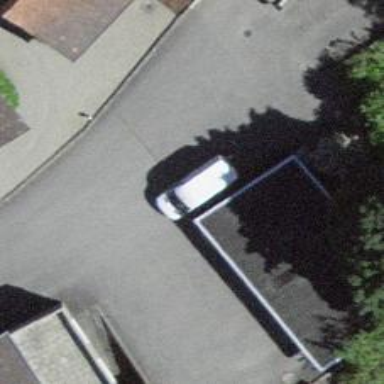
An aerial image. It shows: Garage.